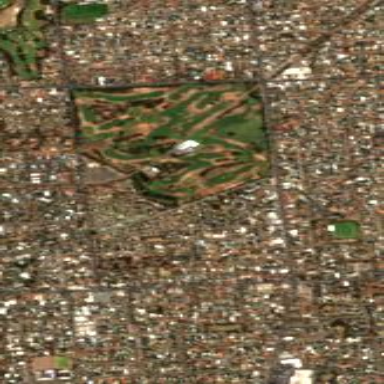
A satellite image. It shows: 18-hole golf course categorized under leisure land.